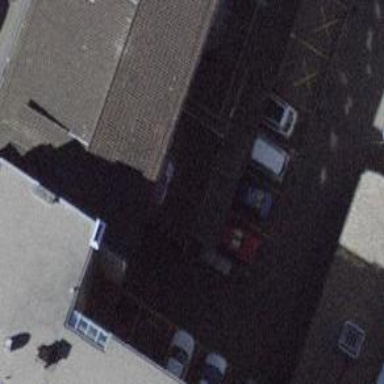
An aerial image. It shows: Building with surveillance zone.